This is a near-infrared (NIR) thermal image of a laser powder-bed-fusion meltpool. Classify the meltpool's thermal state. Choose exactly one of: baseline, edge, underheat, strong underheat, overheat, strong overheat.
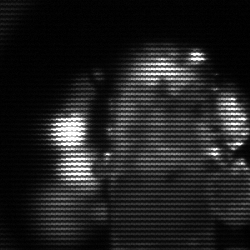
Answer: strong underheat